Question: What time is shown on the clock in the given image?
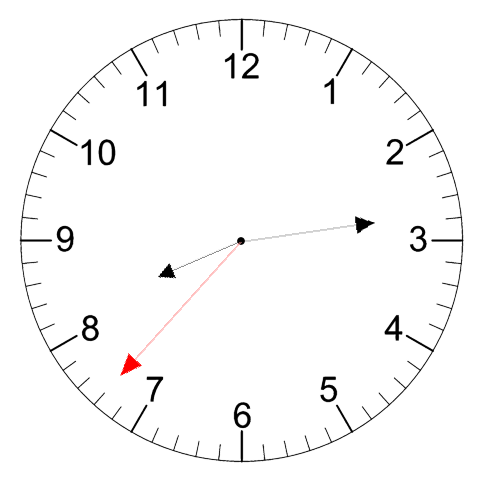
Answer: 08:13:37